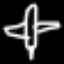
Label: airplane